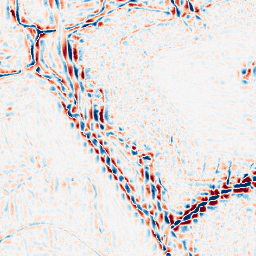
Category: wavelet
Decomposition family: wavelet_dwt
Decomposition parameters: wavelet: sym4
level: 3
Upsampling method: cubic_catmull_rom
Upsampling parameters: scale: 2
Upsampling scale: 2